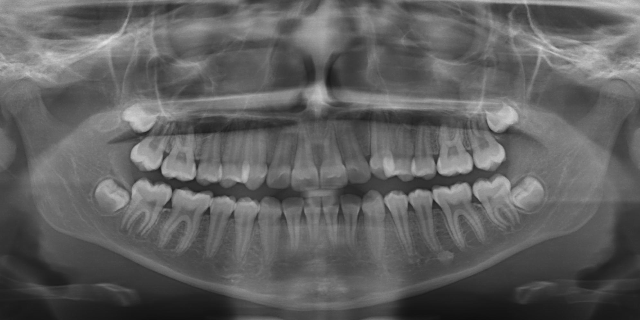
adult